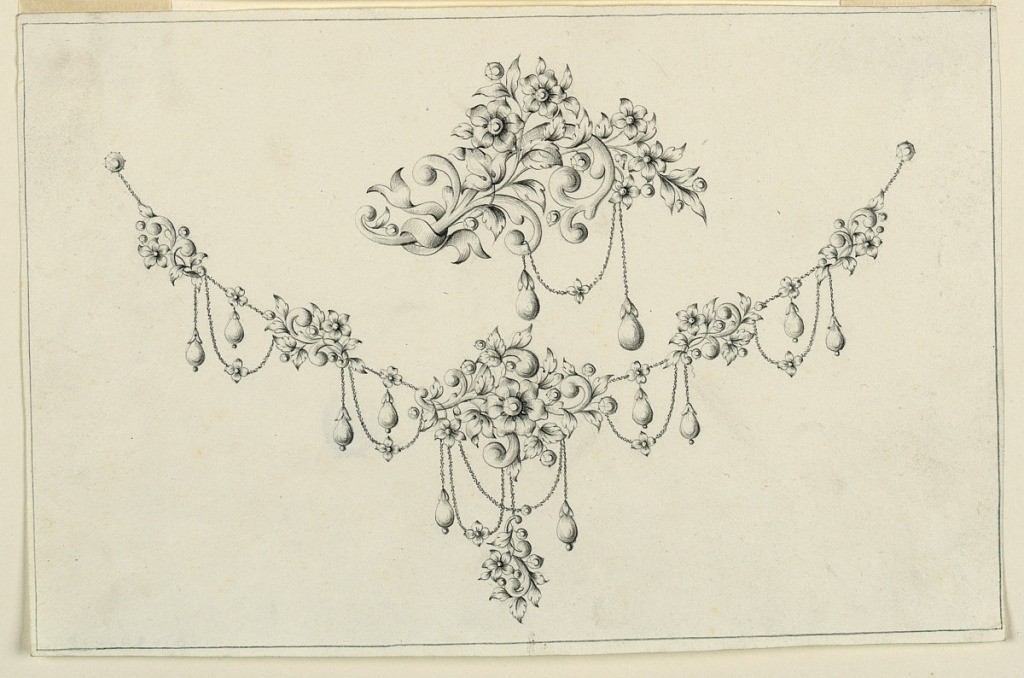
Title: Design for a Necklace and Brooch
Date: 1850–75
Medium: Graphite on paper
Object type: Drawing
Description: Flower bouquets spring from scrolling branches. Pearls hang from chains below.